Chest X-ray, PA view. Patient: 24 years old, sex F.
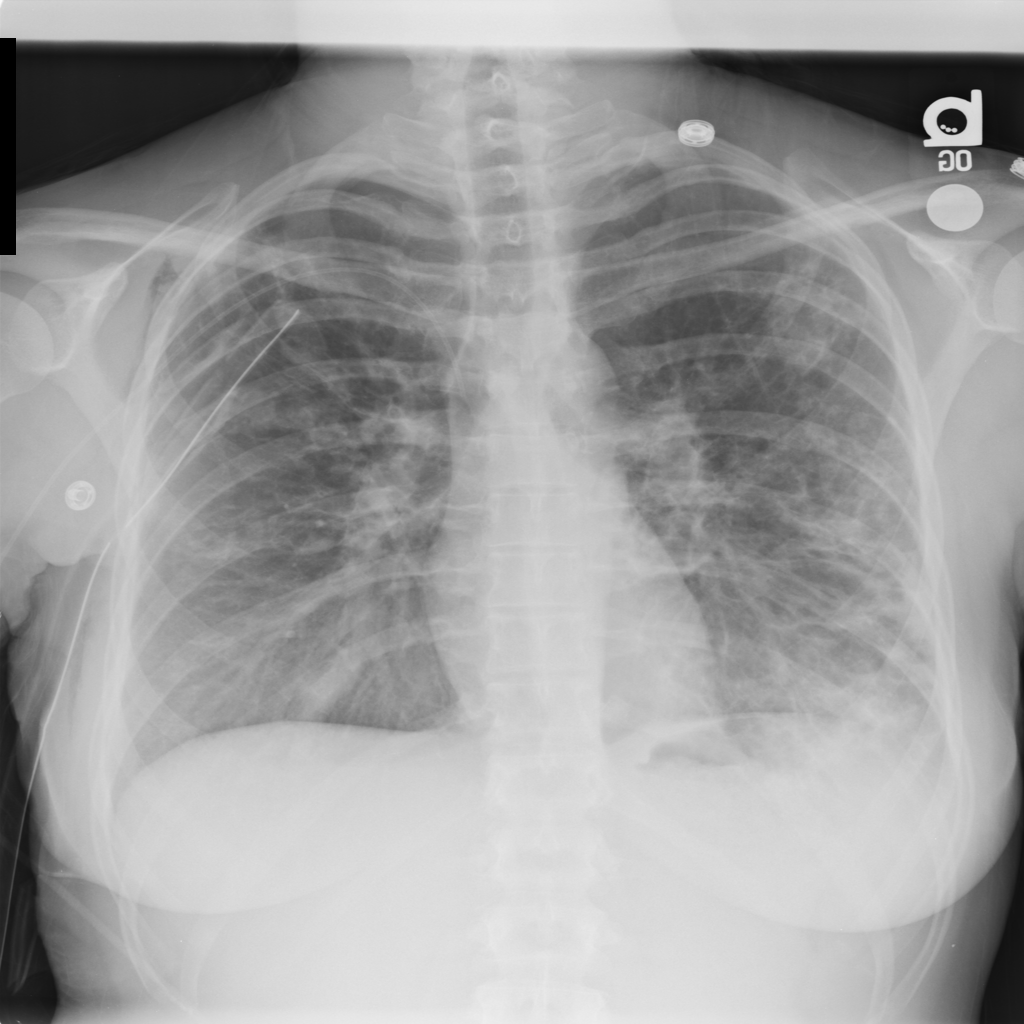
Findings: Infiltration, Pneumothorax